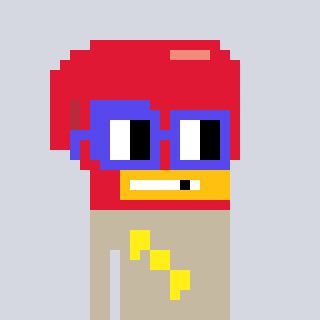
a pixel art character with square blue glasses, a boxing glove-shaped head and a bege-colored body on a cool background